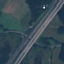
Label: Highway